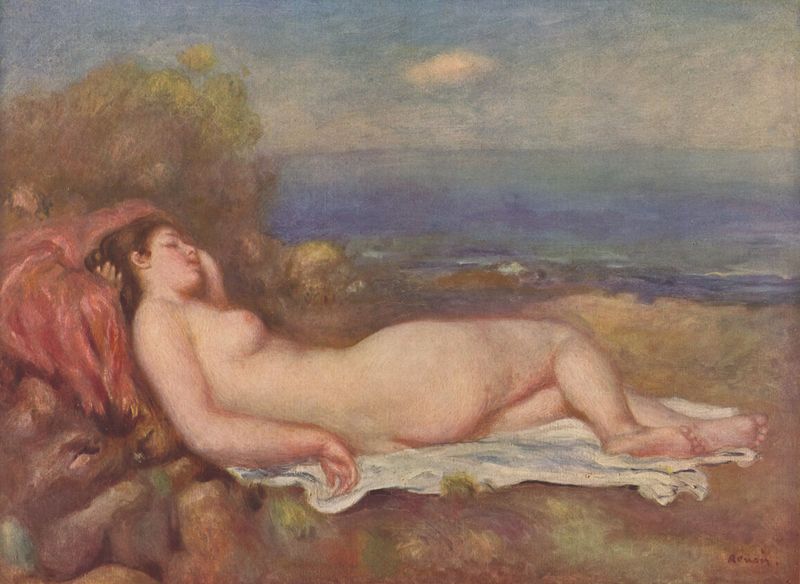
Titel: Schlafende am Meer
Künstler: Pierre Auguste Renoir
Standort: Winterthur
Institution: Stiftung Museum Oskar Reinhart
Schlagwörter: akt, baum, blau, felsen, fuß, gemälde, hand, haut, himmel, kopf, meer, nackt, rubens, schatten, schlaf, umhang, wasser, weiß, wolken, badende, bäume, gelb, grün, impressionismus, landschaft, mädchen, ocker, sand, see, ufer, abend, braun, brust, busen, finger, frau, frisur, haar, hell, licht, mund, nase, ohr, orange, pastell, renoir, rücken, ölbild, rot, tuch, wiese, wolke, beige, malerei, blond, arm, arme, blass, falten, gesicht, inkarnat, lang, stein, steine, bildnis, hände, portrait, porträt, signatur, öl, horizont, horizontlinie, morgen, strauch, weite, busch, büsche, gebüsch, auge, haare, tücher, decke, pflanze, lippen, locken, rosa, zart, rund, beine, brüste, dutt, farbig, füße, gesäß, gischt, hintern, seitlich, strand, frauenakt, liegen, ruhen, schlafen, schlafend, schlafende, moderne, backen, düne, dünen, fels, idylle, kissen, dick, duktus, weiblich, muse, laken, nackte, brustwarze, liegend, schenkel, zehen, bucht, klippe, fleisch, bad, buch, motiv, jugend, popo, traum, mythologie, rosig, tizian, üppig, hüfte, mythologisch, nackte frau, venus, weich, träumen, unschuld, sommerfrische, sonnenbad, rundlich, nippel, giorgione, weichzeichner, fußsohlen, träumend, beien, schöne, die badende, renoir?, zzart, po, gesicht profil